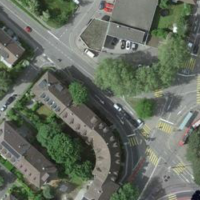
EUNIS habitat code: 57
Species observed at this site:
Aegopodium podagraria